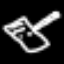
Label: pencil